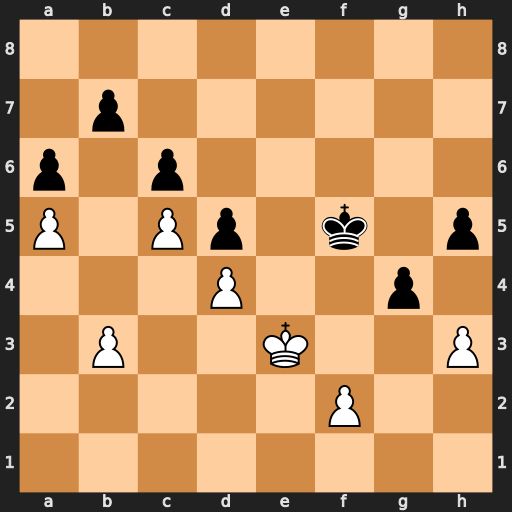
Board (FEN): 8/1p6/p1p5/P1Pp1k1p/3P2p1/1P2K2P/5P2/8
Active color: w
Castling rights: -
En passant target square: -
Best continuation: h4 Kf6 Kf4